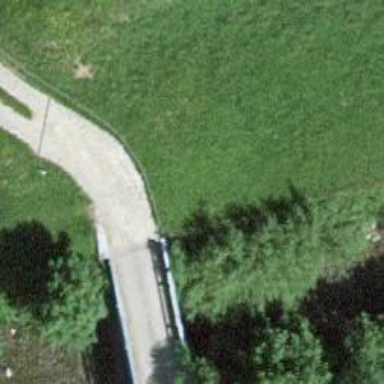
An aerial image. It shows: Asphalt track on bridge with grade1 tracktype.